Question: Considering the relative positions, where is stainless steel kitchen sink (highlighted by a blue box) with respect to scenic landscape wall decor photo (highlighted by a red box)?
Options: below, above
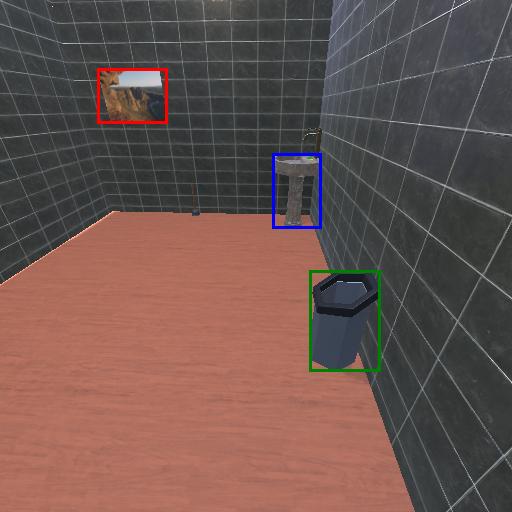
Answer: below